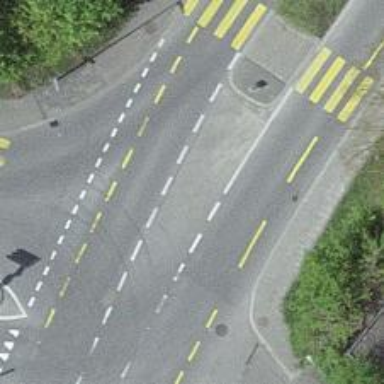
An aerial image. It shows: Primary highway with asphalt surface and designated cycle lane.